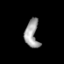
Tissue: prostate
Cell type: T cells
Senescence score: 0.3309
Nuclear area (px): 374
Mean DAPI intensity: 157.484